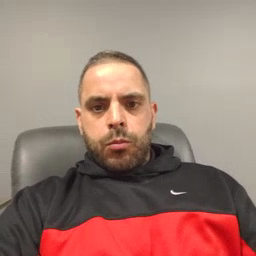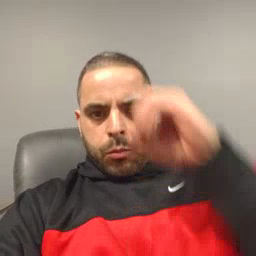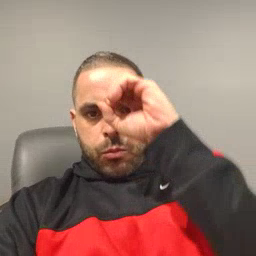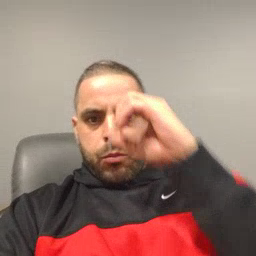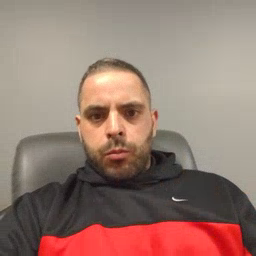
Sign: owl